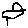
Label: bird